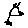
Label: bird